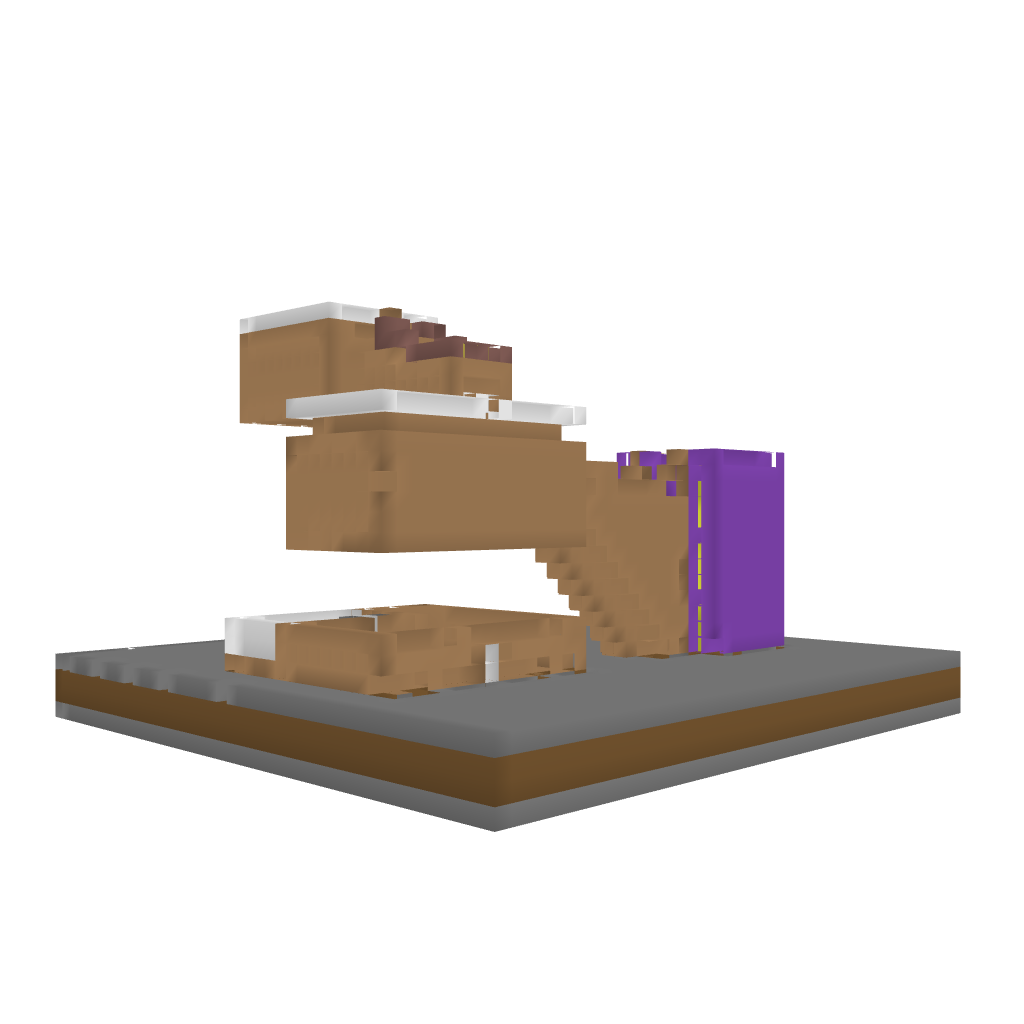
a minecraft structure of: Sky Lab bad low quality